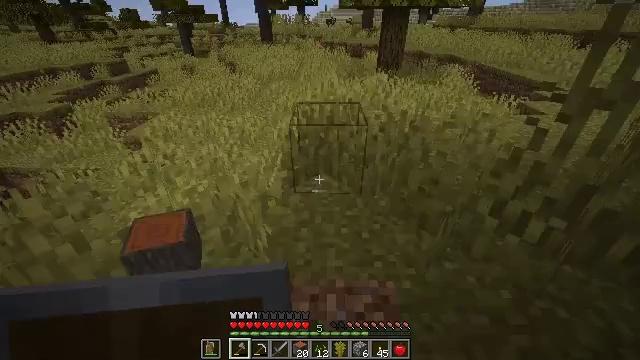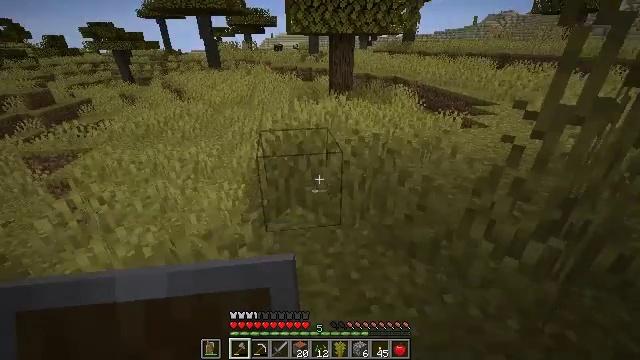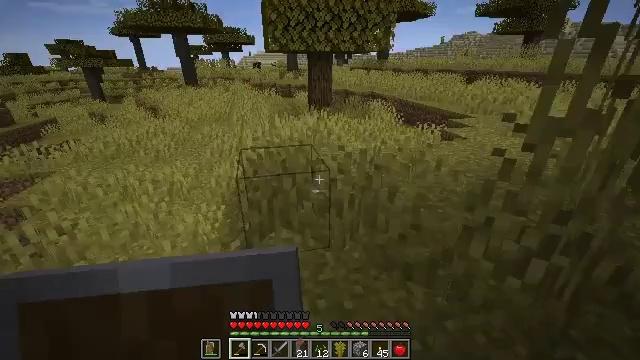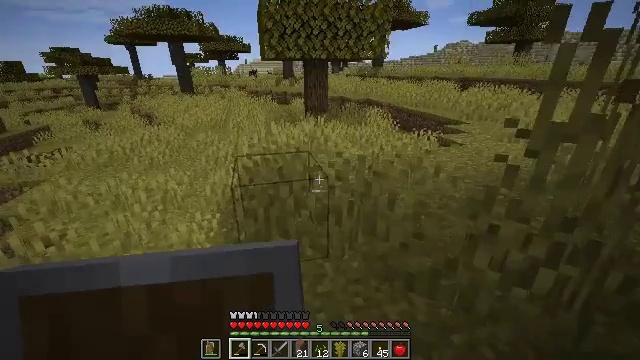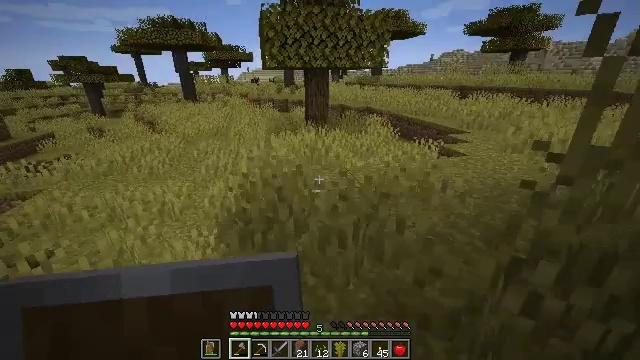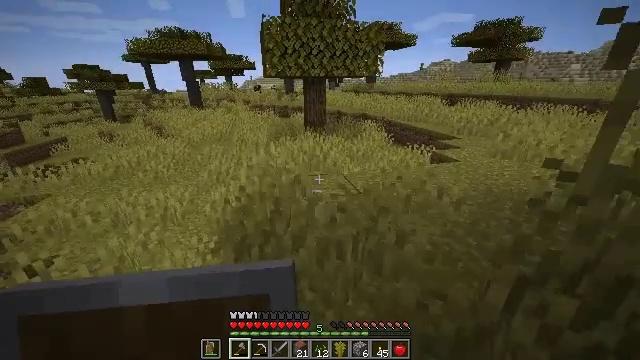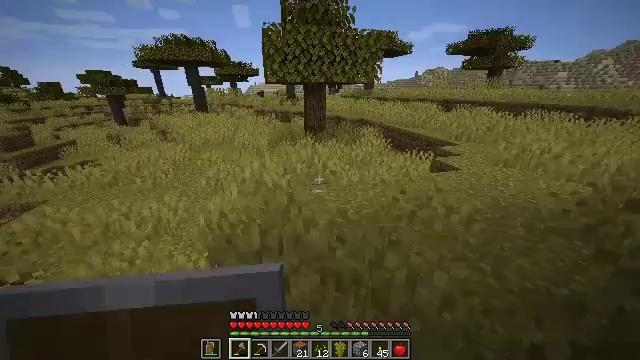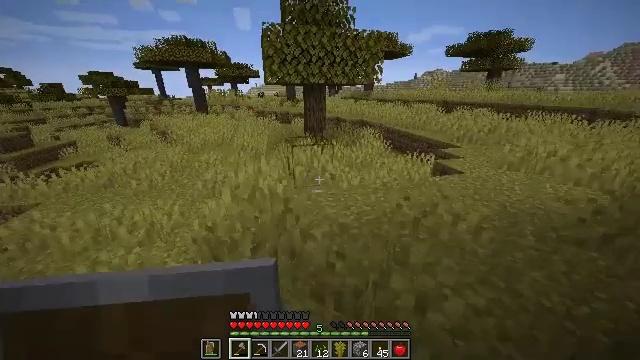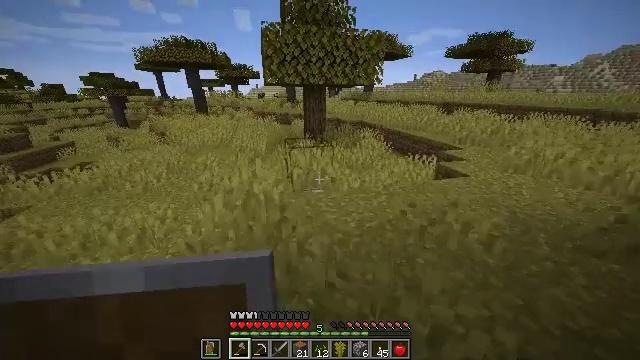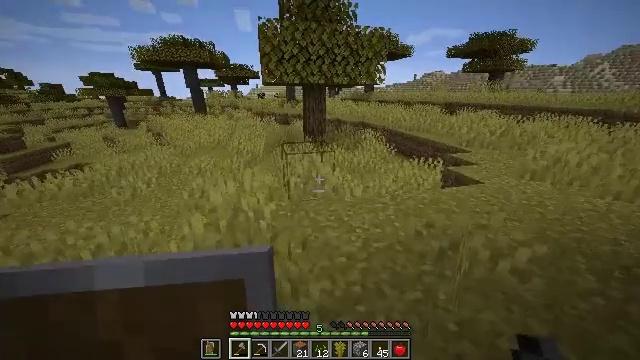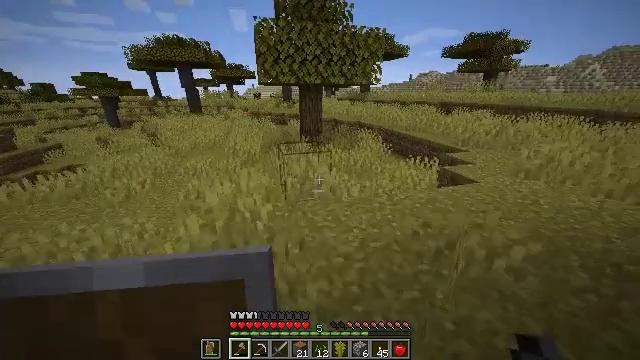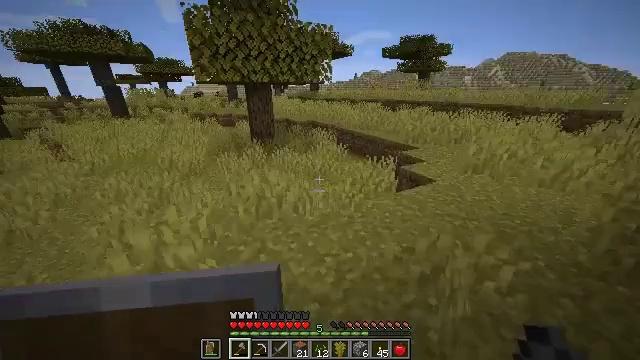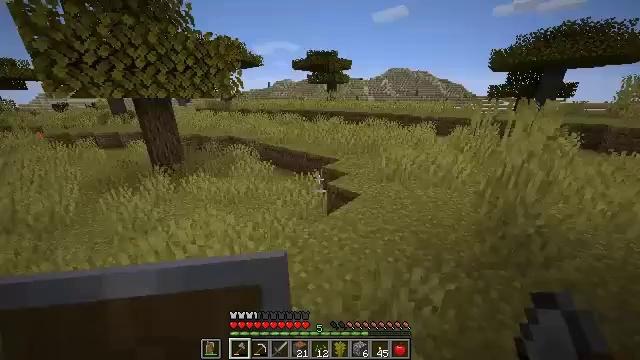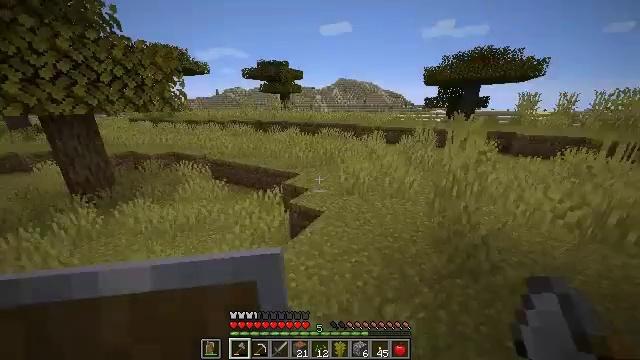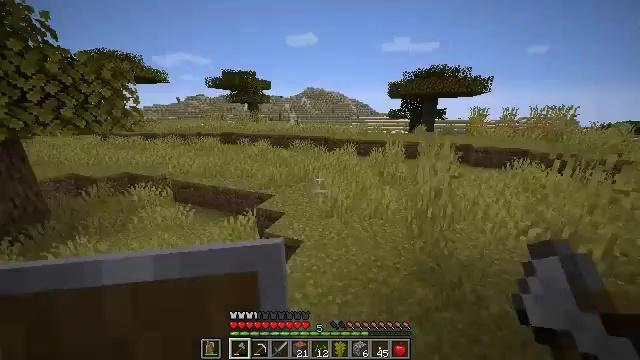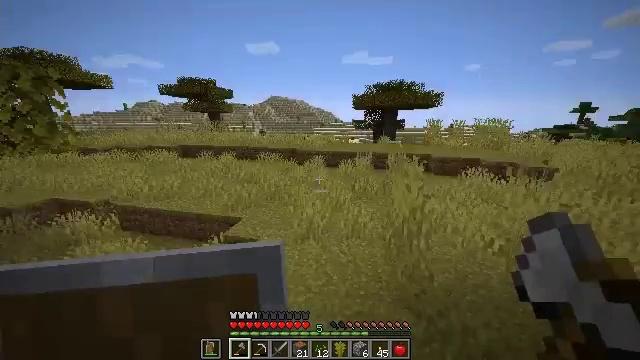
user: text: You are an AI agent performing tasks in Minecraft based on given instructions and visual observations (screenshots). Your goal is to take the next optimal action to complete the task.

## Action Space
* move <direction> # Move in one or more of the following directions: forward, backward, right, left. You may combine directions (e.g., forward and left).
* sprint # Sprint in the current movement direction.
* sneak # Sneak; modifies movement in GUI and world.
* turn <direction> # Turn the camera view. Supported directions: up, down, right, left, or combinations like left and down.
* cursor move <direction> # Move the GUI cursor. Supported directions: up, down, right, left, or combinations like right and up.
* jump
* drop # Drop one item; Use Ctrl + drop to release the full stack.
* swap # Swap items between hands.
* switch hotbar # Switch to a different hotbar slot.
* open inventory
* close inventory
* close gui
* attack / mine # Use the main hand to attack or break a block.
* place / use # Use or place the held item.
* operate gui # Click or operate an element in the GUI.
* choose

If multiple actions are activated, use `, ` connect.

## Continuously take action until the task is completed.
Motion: motion action
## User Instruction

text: Harvest the acacia log from the forest.
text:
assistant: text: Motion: move forward, turn right and up
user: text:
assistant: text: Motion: move forward, turn right and up
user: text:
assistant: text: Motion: move forward, sprint, turn up
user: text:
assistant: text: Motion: move forward, sprint, turn up
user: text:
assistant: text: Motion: move forward, sprint
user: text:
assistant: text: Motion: move forward, sprint
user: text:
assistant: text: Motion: move forward, sprint
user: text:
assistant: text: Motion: move forward
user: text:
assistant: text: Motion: move forward
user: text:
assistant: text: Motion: move forward
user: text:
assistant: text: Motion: move forward, turn right
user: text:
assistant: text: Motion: move forward, turn right and up, jump
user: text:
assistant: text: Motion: move forward, turn right and up, jump
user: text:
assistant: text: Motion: move forward, turn right and up, jump
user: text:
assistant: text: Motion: move forward, turn right and up, jump
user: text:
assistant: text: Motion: move forward, turn right and up, jump
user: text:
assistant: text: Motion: move forward, turn right, jump
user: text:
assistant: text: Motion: move forward, turn right, jump
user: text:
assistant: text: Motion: move forward, turn right, jump
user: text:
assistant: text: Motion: move forward, turn right and down, jump
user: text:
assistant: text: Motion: move forward, jump
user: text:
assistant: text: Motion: move forward, jump
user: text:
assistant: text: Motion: move forward, jump
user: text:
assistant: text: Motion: move forward, jump
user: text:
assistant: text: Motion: move forward, jump
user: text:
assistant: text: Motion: move forward, jump
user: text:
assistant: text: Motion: move forward, jump
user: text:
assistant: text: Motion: move forward, jump
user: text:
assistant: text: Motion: move forward, jump
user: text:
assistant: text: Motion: move forward, jump